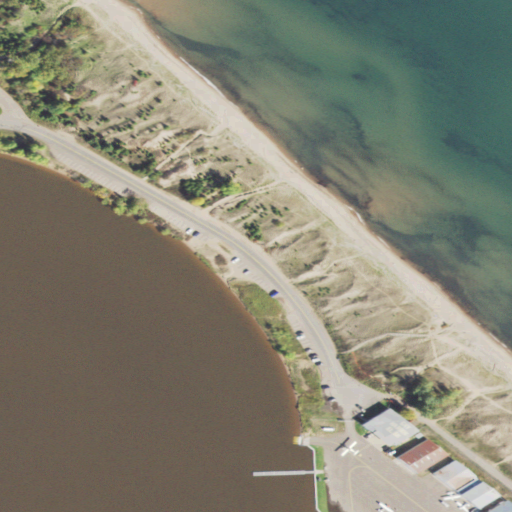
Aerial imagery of cape in Minnesota named Minnesota Point containing open water, medium intensity development, high intensity development, low intensity development, and barren land